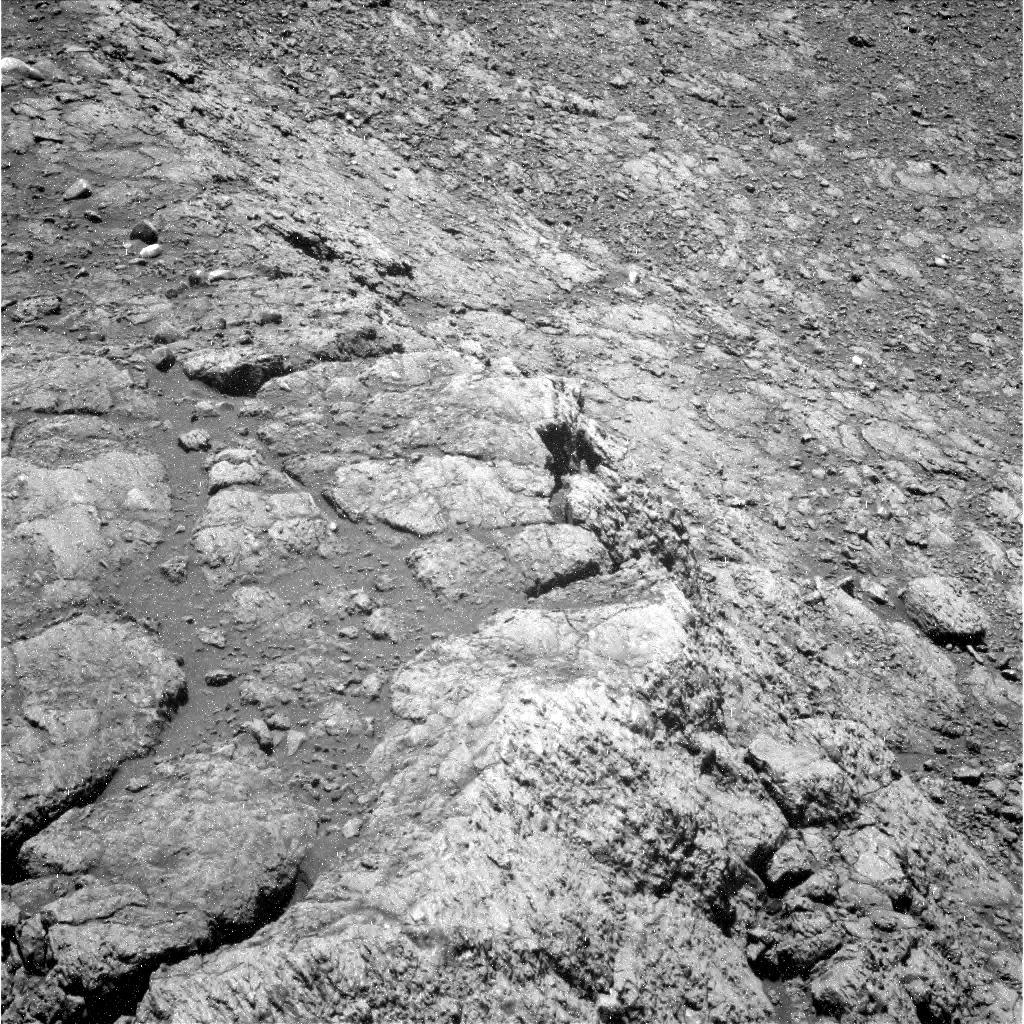
Terrain classes present: Bedrock, Gravel / Sand / Soil, Rock